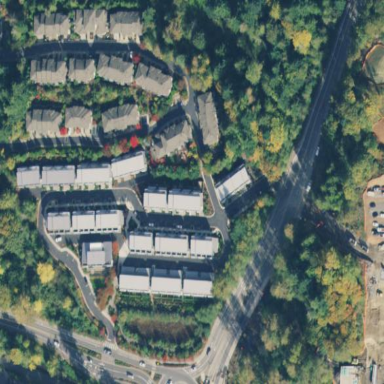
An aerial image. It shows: Neighbourhood consisting of residential apartments.